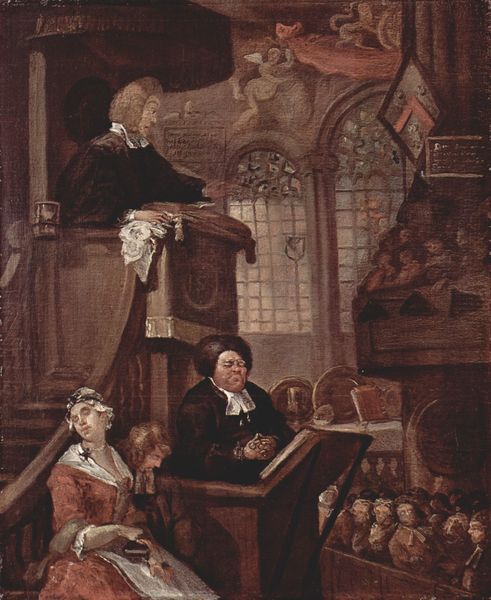
Titel: Die schlafende Gemeinde
Künstler: William Hogarth
Standort: Minneapolis (Minnesota)
Institution: The Minneapolis Institute of Arts
Schlagwörter: flügel, gemälde, mann, schatten, schlaf, weiß, frauen, menschen, braun, damen, fenster, frau, holz, kleid, licht, männer, orange, pfeiler, schwarz, tisch, rot, tuch, haube, malerei, menge, gericht, richter, architektur, barock, bibel, kragen, hände, spiegel, tischdecke, öl, brüstung, kirche, haare, interieur, decke, publikum, england, rokoko, rosa, engel, perücke, schürze, schrift, schlafen, schlafend, bogen, tribüne, lila, violett, bank, besucher, empore, saal, treppe, kissen, karikatur, langeweile, dick, gestühl, ernst, homme, lesen, robe, geländer, stufen, bögen, fett, veranda, buch, glaube, satire, leinwand, beten, gebet, altar, bänke, kathedrale, pult, sonntag, taschentuch, ehepaar, anklage, talar, prediger, orgel, skulpturen, pfarrer, kanzel, mittelalter, kirchenraum, gemeinde, gottesdienst, pastor, priester, tonig, chor, bleich, predigt, baldachin, femme, fensterflügel, putten, butzenscheiben, zuhörer, blaß, peinture, streben, testament, perrücke, rundbogenfenster, dessin, orgelpfeifen, prozess, eglise, evangelisch, gemäöde, handlauf, predigen, sculpture, honoratioren, tableau, engek, ankläger, sngel, ter, bleigals, monoton, beffchen, recht, hogarth, gerichtssaal, bäppchen, eingeschlafen, kirchenchor, juge, prdiger, messe, pretre, befchen, beten menschen, evangelische kirche, gesuts, krichenschiff, dicke frau, geget, vitraux, gemälde braun, skirche, cure, ankl$ger, frau treppe, fidele, rudnbögen, anklag3e